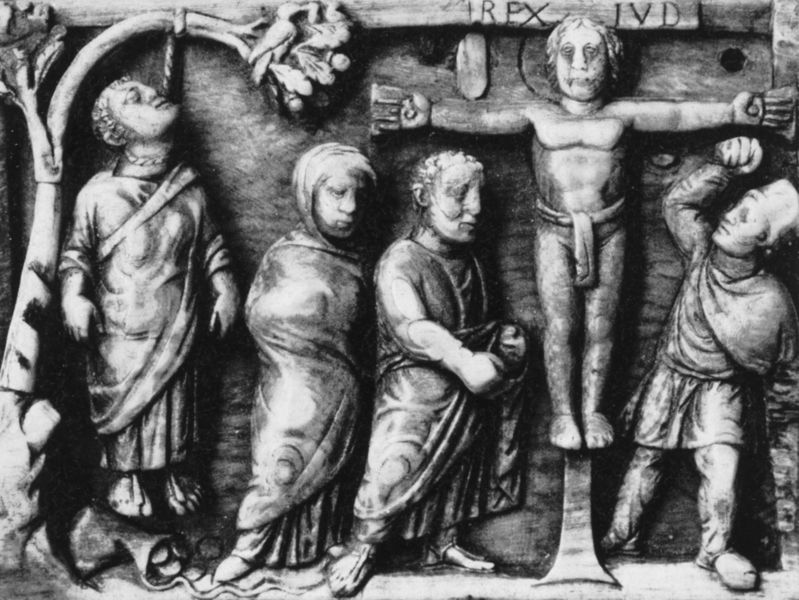
Titel: Seitentafeln eines Kästchens mit Passionsdarstellungen
Institution: London,  British Museum
Schlagwörter: baum, blätter, menschen, männer, johannes, mensch, tod, ast, strick, relief, figuren, detail, inschrift, knochen, lendentuch, kreuz, seil, geld, selbstmord, initialen, schwarzweiß, christus, jesus, kreuzigung, mittelalter, jünger, maria, trauernde, elfenbein, gekreuzigter, galgen, judas, inri, silberlinge, verrat, verräter, gehängt, geldsack, gehängter, erhängt, figruen, hängender, am strick, gehänkter, glagenbaum, zuggekreuzigter